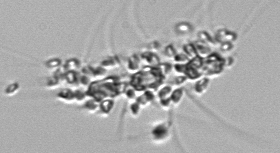
Label: Chaetoceros_didymus_TAG_external_flagellate